The plot is a Hilbert-envelope spectrum of a rotating bearing's acceleration signal, annotated with the bearing's characteristic defect frequencies. Classify the bearing condition as one of: normal, inner_race, outer_race, ball.
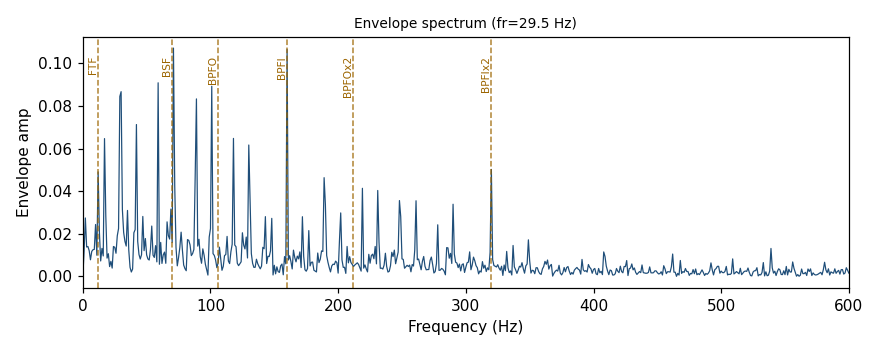
Answer: inner_race